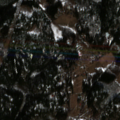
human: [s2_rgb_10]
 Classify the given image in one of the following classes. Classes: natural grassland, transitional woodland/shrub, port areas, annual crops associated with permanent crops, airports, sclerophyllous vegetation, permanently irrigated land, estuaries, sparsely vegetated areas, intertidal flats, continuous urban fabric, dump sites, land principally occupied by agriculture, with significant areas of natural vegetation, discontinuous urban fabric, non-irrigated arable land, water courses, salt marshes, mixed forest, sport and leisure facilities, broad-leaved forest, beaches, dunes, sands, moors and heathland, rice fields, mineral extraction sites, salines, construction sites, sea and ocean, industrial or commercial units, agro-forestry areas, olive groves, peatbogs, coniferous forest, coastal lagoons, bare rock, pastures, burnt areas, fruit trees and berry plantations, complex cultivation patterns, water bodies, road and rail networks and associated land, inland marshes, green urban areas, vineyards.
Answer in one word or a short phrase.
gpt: mixed forest